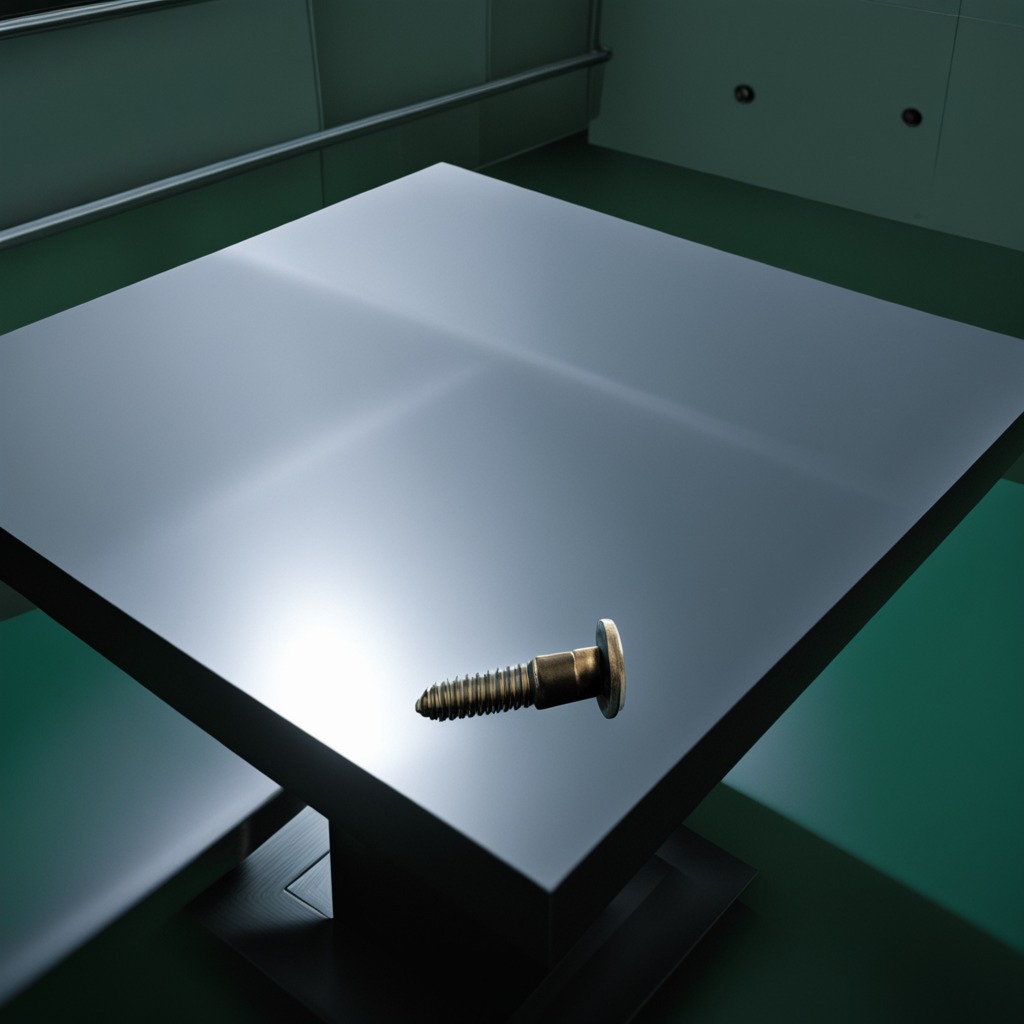
A metal screw lies on a clean empty table in a railway signal maintenance room lit by harsh overhead fluorescents photorealistic surface textures crisp shadows high dynamic range